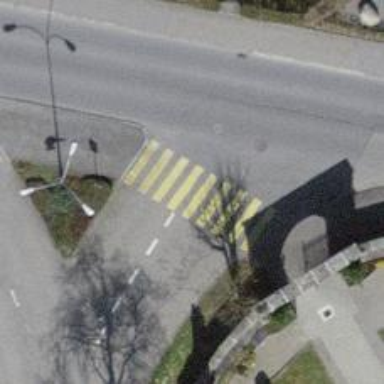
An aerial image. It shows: Pedestrian crossing with zebra markings on the footway.